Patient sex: F
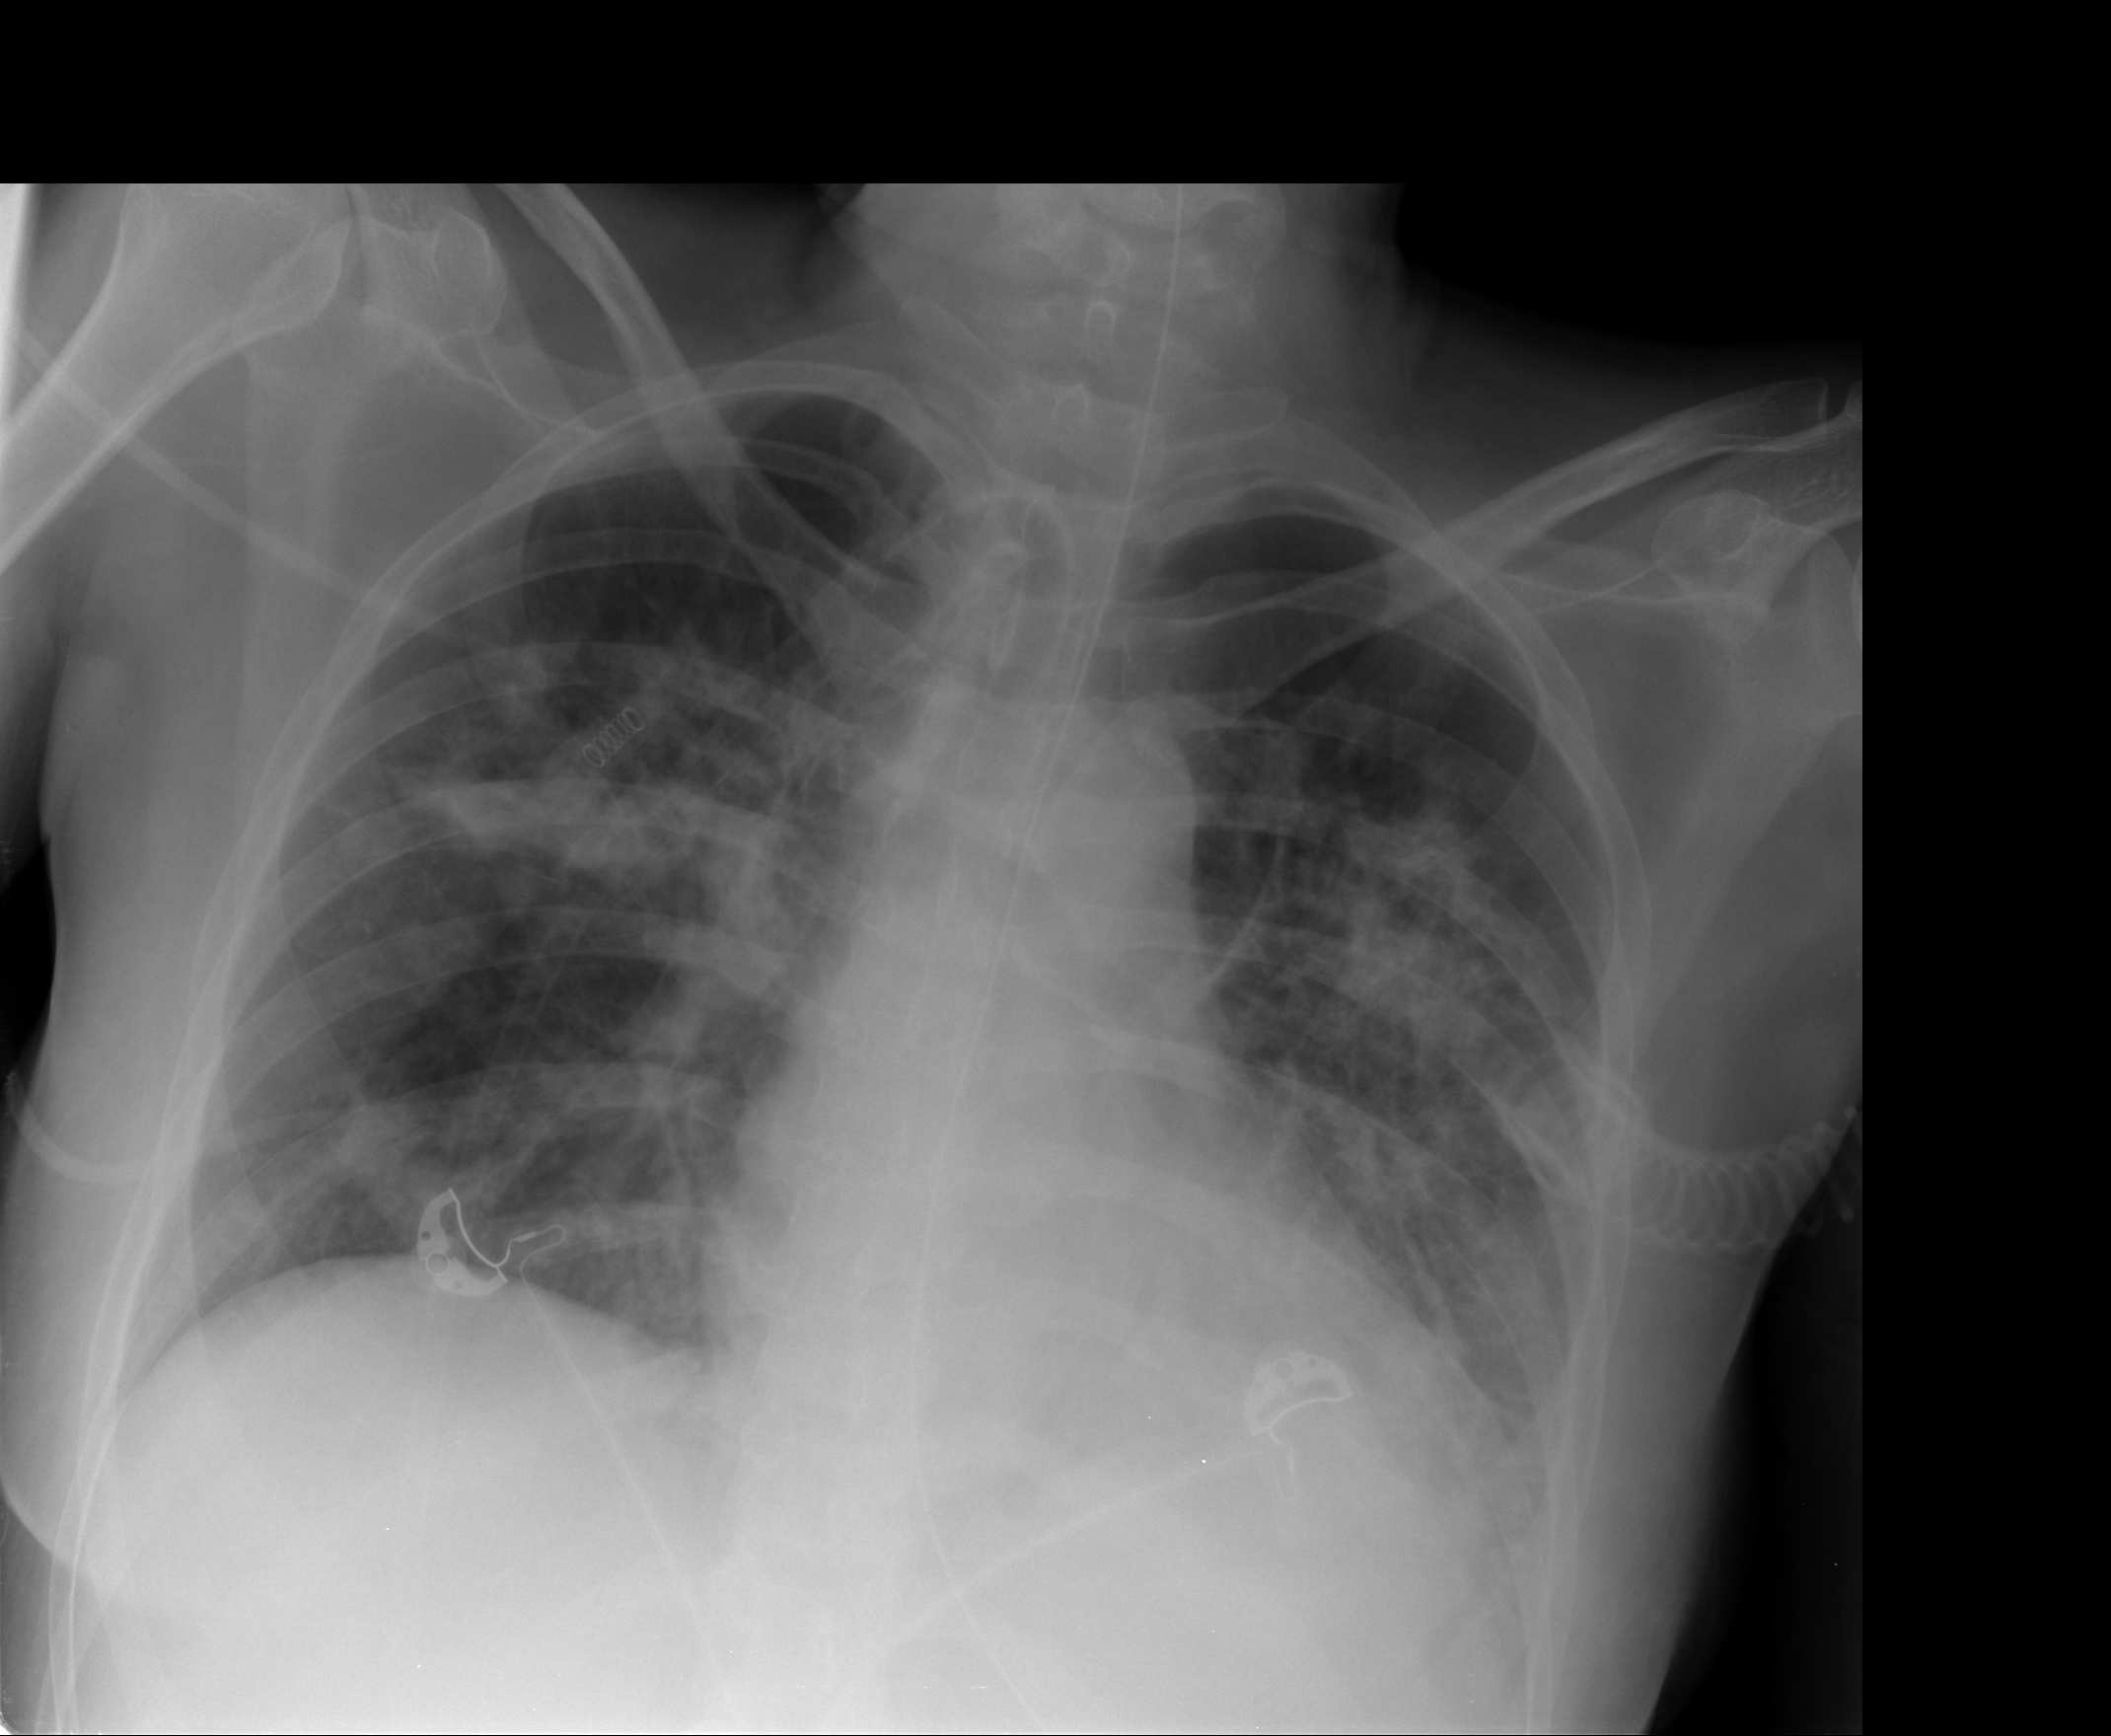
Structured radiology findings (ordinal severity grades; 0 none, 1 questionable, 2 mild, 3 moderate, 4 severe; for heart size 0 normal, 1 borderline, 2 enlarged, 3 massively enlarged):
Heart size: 2
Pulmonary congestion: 0
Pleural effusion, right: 1
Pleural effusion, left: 2
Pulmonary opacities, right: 3
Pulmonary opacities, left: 3
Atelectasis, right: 0
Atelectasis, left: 2